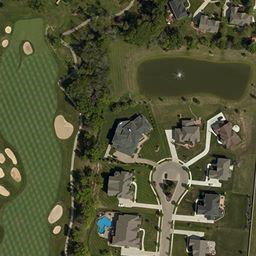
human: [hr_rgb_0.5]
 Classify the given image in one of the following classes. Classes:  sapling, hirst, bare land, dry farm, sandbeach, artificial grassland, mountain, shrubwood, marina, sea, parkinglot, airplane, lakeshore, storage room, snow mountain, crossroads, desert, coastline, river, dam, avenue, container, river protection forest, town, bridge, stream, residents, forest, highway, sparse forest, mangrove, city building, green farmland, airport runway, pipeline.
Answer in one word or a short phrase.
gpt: town